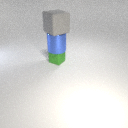
large gray rubber cube above large blue metal cylinder